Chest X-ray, PA view. Patient: 27 years old, sex F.
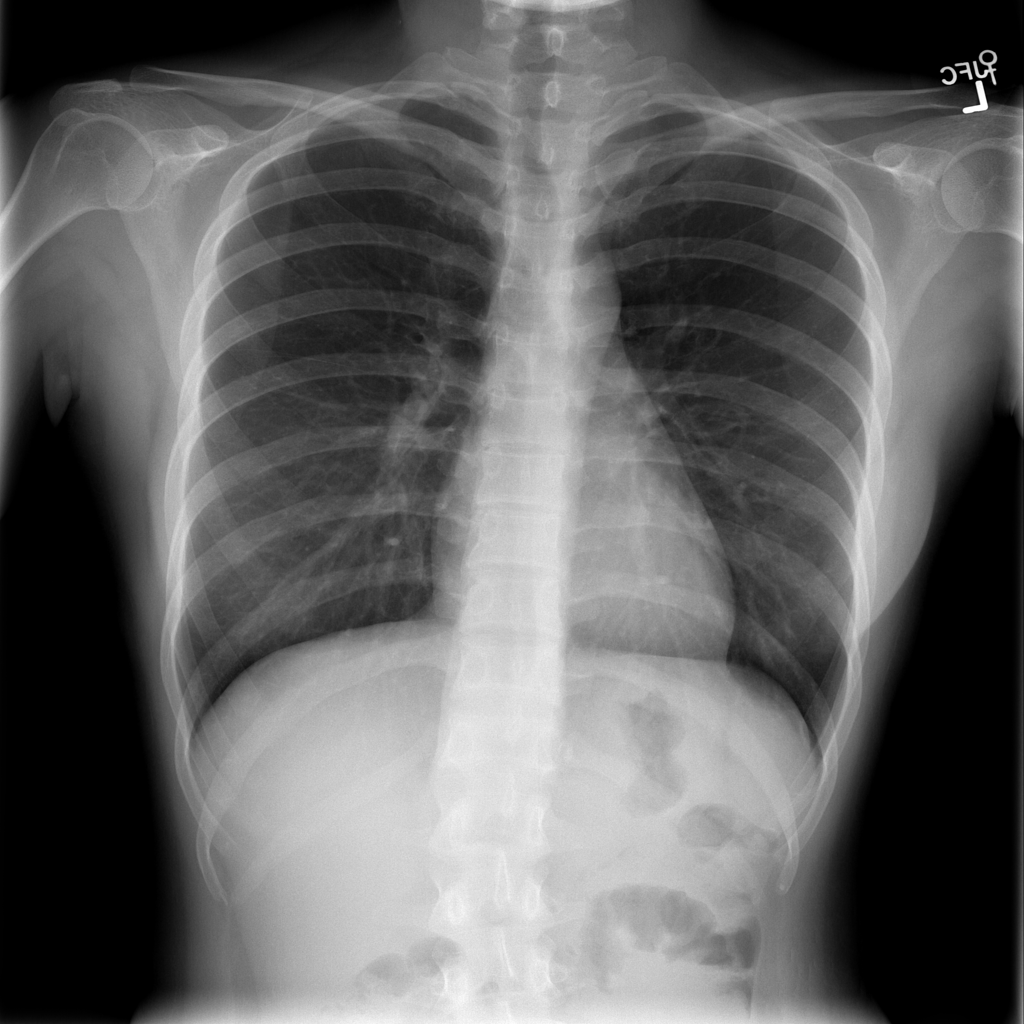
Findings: No Finding